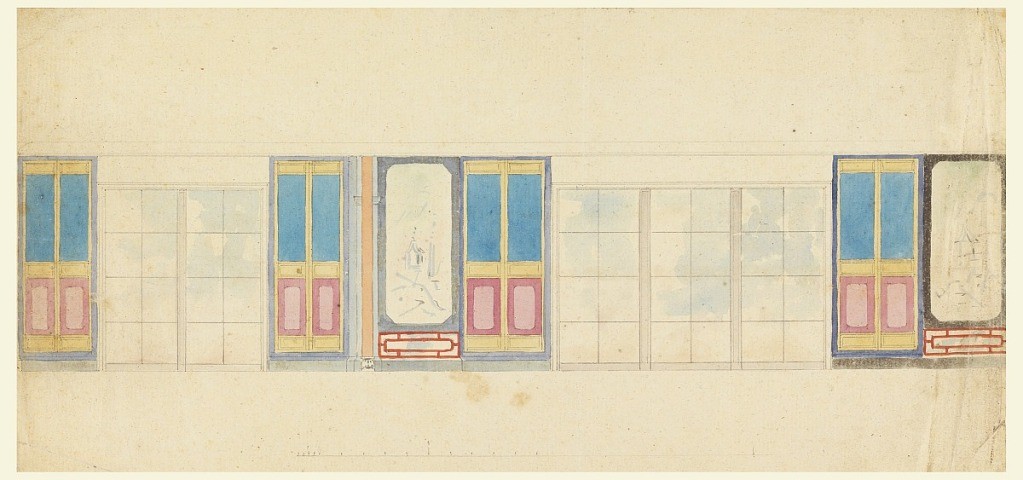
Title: Design for Window Wall Decoration, possibly for Library, Royal Pavilion, Brighton
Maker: Frederick Crace, English, 1779–1859
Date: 1815–22
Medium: Brush and watercolor, graphite on paper
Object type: Drawing
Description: Elevation of a long wall, with a pair of windows at left, and a group of three at right. Narrow panels with neutral fields, as well as panels with Chinese scenes between them. Panels above windows and cornice above not filled in.